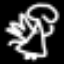
Label: angel